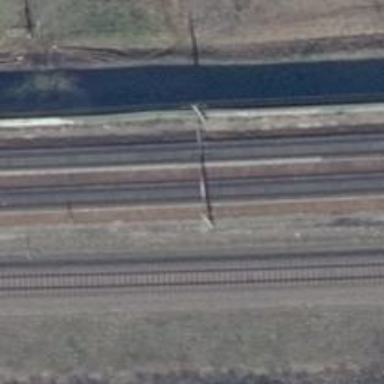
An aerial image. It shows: Milestone along the railway with catenary mast.